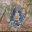
Label: 0